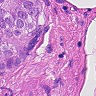
Metastatic tissue present: yes